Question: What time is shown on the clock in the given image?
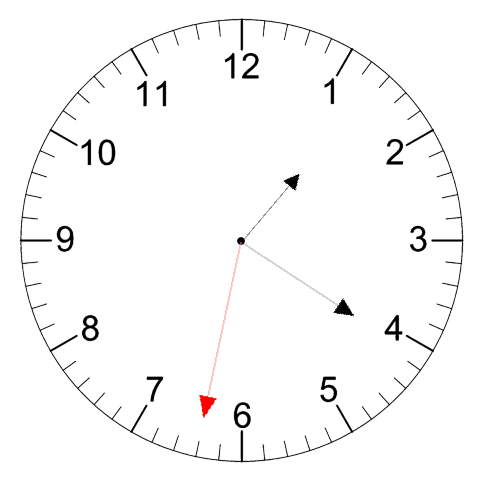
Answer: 01:20:32